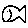
Label: fish